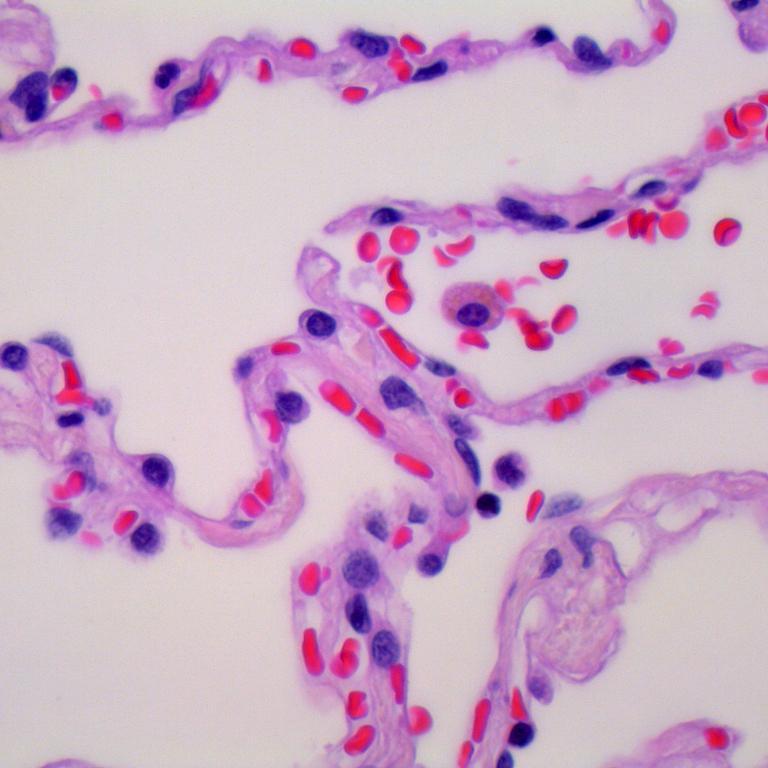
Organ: lung
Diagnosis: benign